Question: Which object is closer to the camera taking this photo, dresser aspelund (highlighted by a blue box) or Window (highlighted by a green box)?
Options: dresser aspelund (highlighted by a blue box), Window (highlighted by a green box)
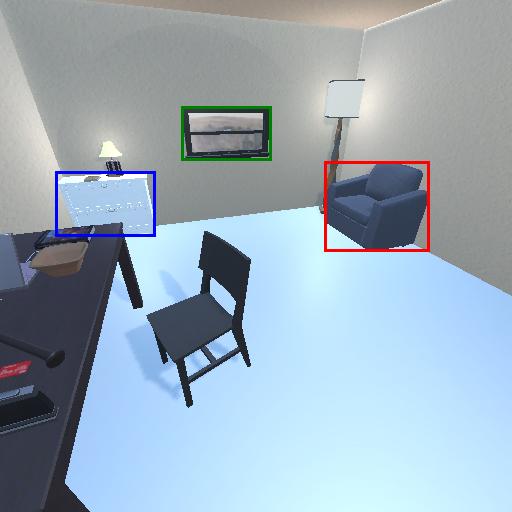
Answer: dresser aspelund (highlighted by a blue box)